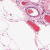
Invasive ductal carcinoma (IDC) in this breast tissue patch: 0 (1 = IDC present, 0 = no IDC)